Question: I'm using
'''
WL.JSONStore.get(collectionName).remove(doc)
'''
in my code and sometimes it doesn't remove docs, not even mark them deleted. What can I possibly do wrong?
By the way, this:
'''
WL.JSONStore.get(collectionName).clear()
'''
works fine.
Ok, here some code, and it's result in my browser.
'''
var collectionName = 'samplecollection';
var data = [{"name":"Jimbo"},{"name":"Patrick"},{"name":"Alex"},{"name":"Sam"},{"name":"Charlie"},{"name":"Donnie"}];
WL.JSONStore.init({samplecollection:{}}).then(function() {
WL.JSONStore.get(collectionName).add(data).then(function(){
WL.JSONStore.get(collectionName).findAll().then(function(docs){
var promises = [];
docs.forEach(function(doc){
console.log(doc);
var promise = WL.JSONStore.get(collectionName).remove(doc);
promises.push(promise);
});
$.when.apply(null, promises).done(function() {
WL.JSONStore.get(collectionName).findAll().then(function(docs){
console.table(docs);
});
});
});
});
});
'''

I expected console.table to display an empty array. But it's not empty. It doesn't have all saved objects either. So I'm trying to understand what is going on here. Any ideas?
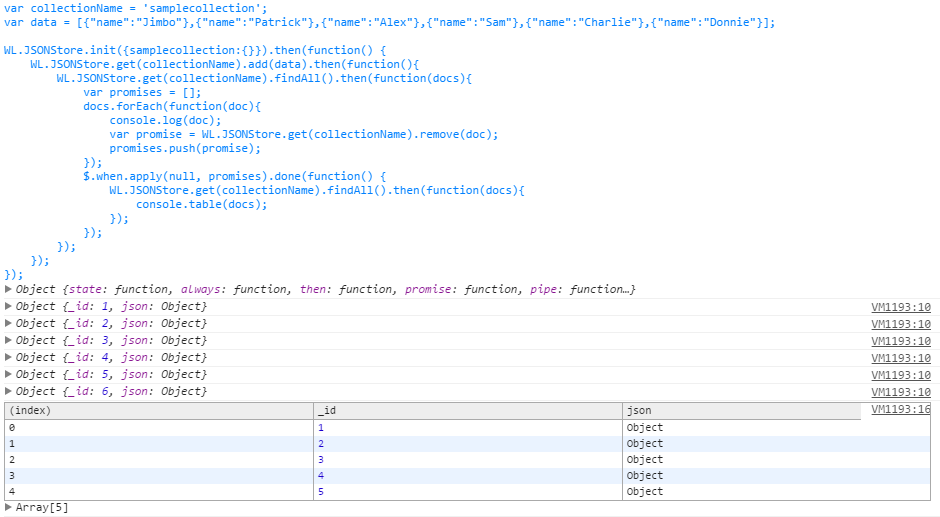
Answer: JSONStore for JS does not work well with parallel requests from my experience. You could use something like async.js to create serial request.
I cover some of this in this blog <URL>